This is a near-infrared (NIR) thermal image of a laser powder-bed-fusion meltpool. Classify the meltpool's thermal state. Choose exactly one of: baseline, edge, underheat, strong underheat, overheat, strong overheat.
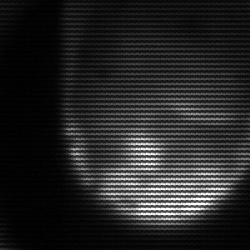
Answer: edge